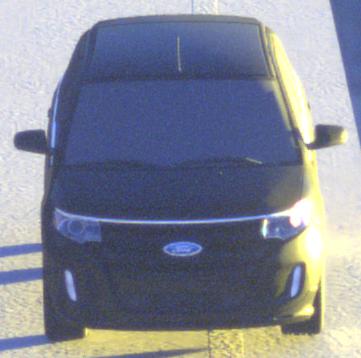
Make: Ford
Model: Edge
Detailed model: Gen. 1 Facelift
Model produced from: 2010
Model produced until: 2015
Doors: 5
Color: black
Road condition: dry road
Daytime: sunrise or sunset
Contrast: high contrast